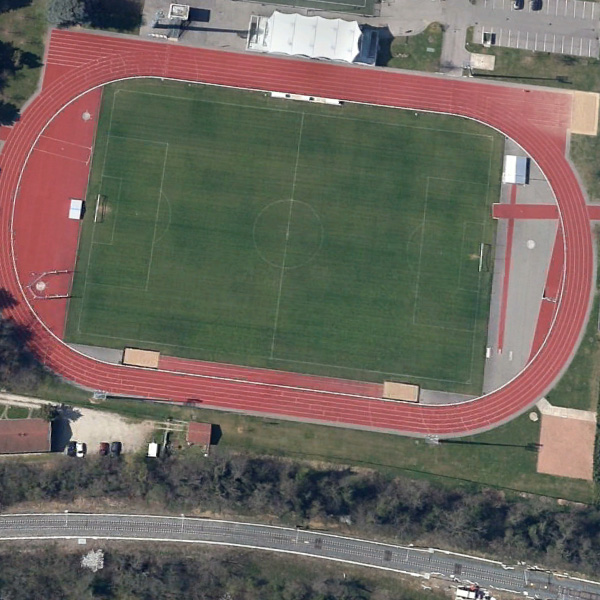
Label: Playground